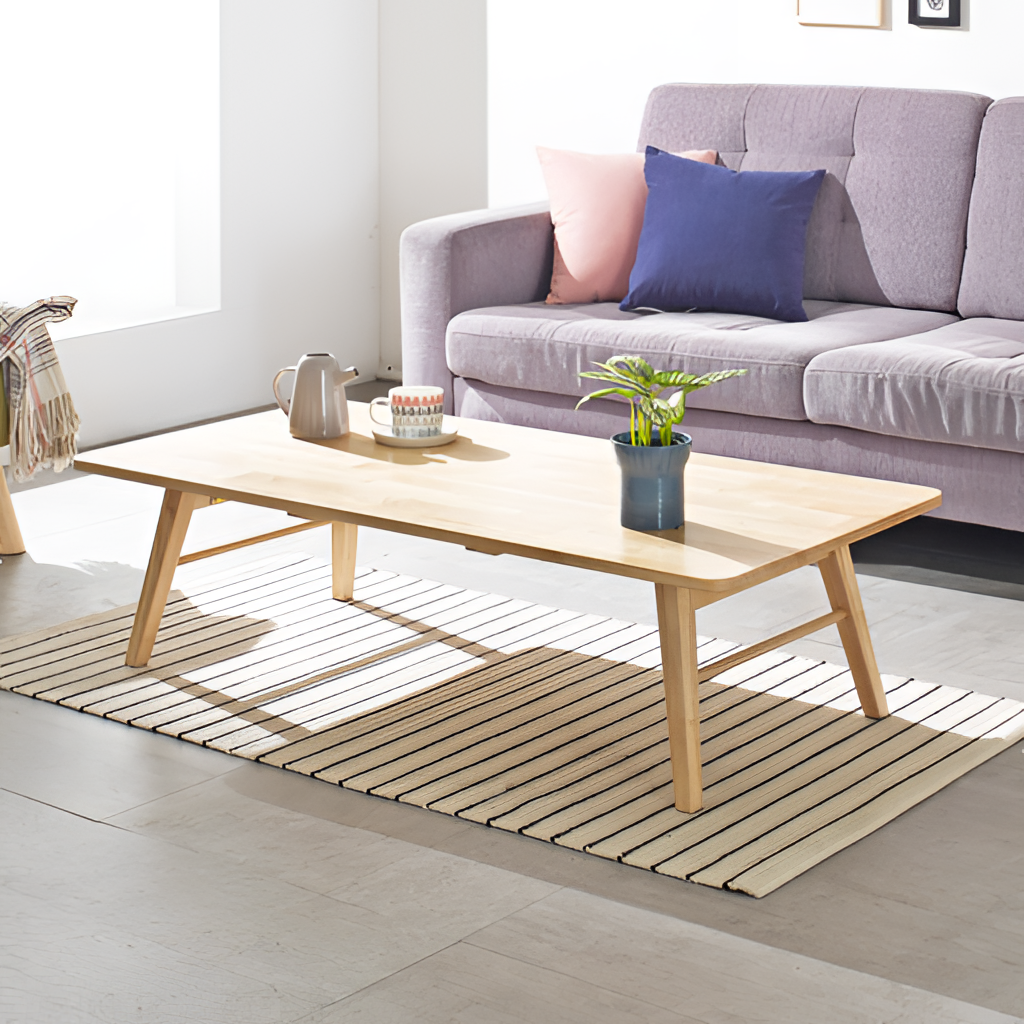
light wood wood coffee table, living room, minimalist, tile flooring, with large square pattern, paint wallpaper, with solid pattern